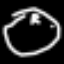
Label: clock